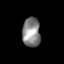
Tissue: skin
Cell type: Epithelial cells
Senescence score: 0.2117
Nuclear area (px): 521
Mean DAPI intensity: 135.397